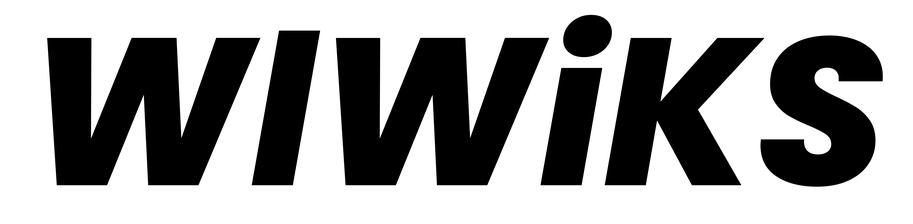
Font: Poppins-ExtraBoldItalic